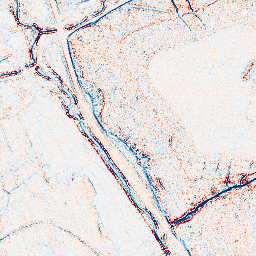
Category: edge_preserving
Decomposition family: bilateral
Decomposition parameters: d: 5
sigma_color: 25
sigma_space: 75
Upsampling method: sinc_hamming
Upsampling parameters: scale: 4
kernel_size: 16
Upsampling scale: 4